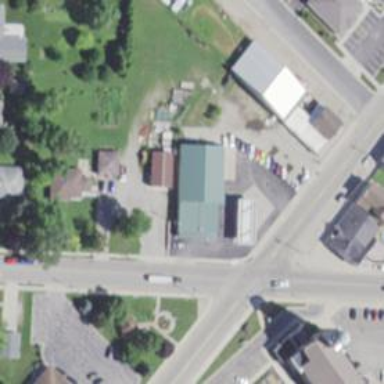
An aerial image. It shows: Convenience shop.